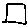
Label: square